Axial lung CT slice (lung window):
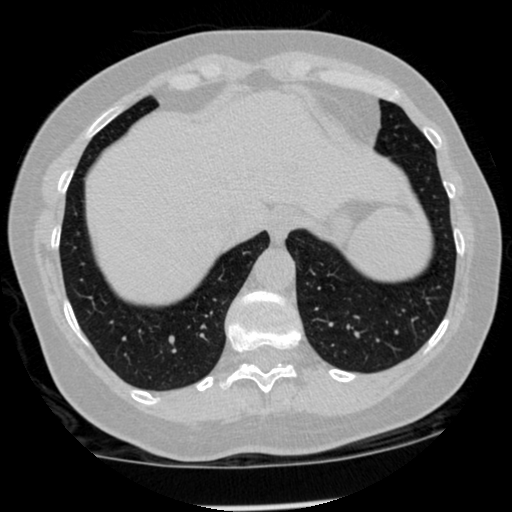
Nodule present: no